Brain MRI, t2w sequence, axial 2D slice.
Patient: age 34, sex F, weight 95 kg, height 1.95 m
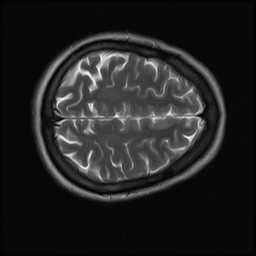